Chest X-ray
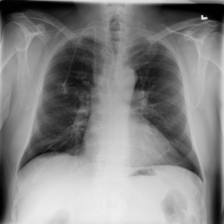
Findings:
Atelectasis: positive
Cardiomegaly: negative
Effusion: negative
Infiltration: negative
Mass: negative
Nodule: negative
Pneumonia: negative
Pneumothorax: negative
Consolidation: negative
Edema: negative
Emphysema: negative
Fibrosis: negative
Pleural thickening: negative
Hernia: negative